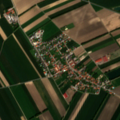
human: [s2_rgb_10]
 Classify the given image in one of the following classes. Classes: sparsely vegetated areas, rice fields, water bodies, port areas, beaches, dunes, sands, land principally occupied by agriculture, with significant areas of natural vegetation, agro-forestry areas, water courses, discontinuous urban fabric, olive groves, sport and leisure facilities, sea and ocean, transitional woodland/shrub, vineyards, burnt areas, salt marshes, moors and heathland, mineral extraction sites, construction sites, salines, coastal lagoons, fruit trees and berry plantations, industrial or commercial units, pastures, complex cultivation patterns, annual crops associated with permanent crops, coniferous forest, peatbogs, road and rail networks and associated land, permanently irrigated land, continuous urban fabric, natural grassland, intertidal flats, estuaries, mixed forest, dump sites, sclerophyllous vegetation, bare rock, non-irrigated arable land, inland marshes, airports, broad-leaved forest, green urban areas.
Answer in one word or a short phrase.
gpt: discontinuous urban fabric, non-irrigated arable land, water bodies